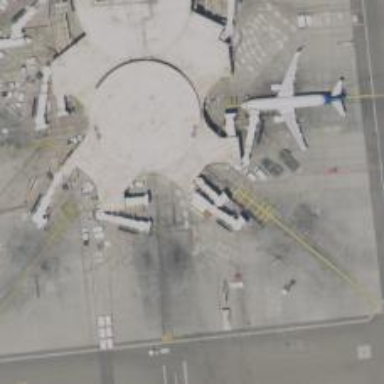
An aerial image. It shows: Airport gate.